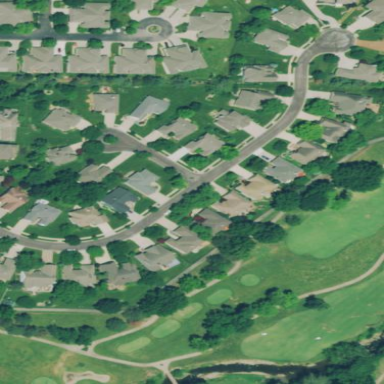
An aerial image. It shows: Residential area consisting of single-family homes.